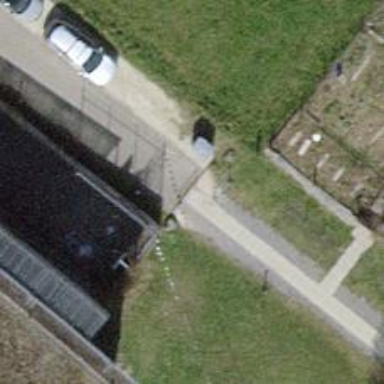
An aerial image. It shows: Cycle barrier.